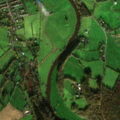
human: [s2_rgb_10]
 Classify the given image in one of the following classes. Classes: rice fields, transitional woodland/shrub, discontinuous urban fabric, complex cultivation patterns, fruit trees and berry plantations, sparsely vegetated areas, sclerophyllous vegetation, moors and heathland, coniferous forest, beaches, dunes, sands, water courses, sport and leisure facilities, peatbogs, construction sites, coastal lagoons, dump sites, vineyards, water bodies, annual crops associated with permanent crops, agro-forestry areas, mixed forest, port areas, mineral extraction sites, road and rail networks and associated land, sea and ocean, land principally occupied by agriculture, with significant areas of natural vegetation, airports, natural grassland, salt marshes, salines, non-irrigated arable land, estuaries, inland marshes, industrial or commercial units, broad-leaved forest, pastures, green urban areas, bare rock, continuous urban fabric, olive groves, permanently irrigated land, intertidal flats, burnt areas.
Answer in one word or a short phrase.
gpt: discontinuous urban fabric, pastures, land principally occupied by agriculture, with significant areas of natural vegetation, broad-leaved forest